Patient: sex M, age 62
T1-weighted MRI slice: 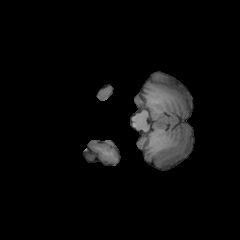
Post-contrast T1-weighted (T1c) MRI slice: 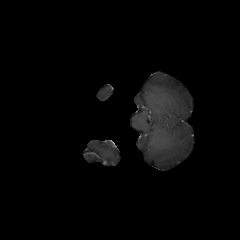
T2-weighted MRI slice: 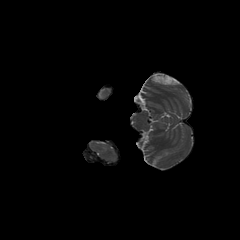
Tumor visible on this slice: no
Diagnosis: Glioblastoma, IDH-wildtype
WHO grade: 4